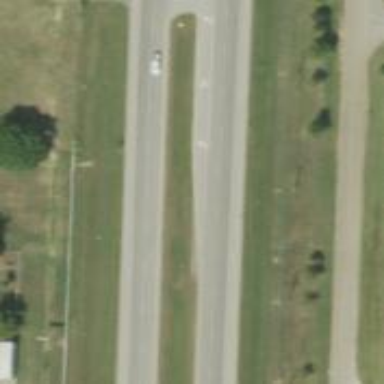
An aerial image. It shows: Trunk highway with expressway features.